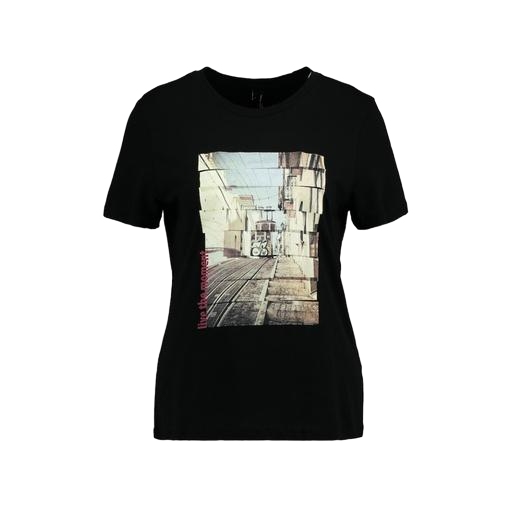
black plus size printed t-shirt only macy, black city print boyfriend t-shirt, multicolor black stockholm t-shirt, white background